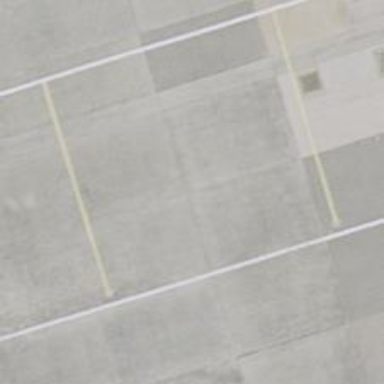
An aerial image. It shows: Airport parking position.